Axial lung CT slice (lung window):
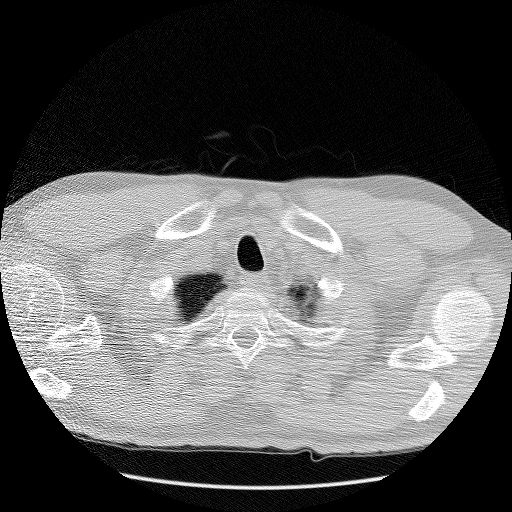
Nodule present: no